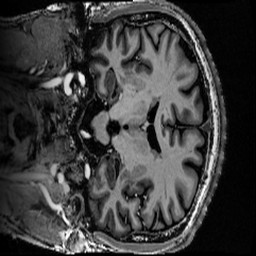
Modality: MP2RAGE
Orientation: coronal
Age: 56
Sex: male
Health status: healthy